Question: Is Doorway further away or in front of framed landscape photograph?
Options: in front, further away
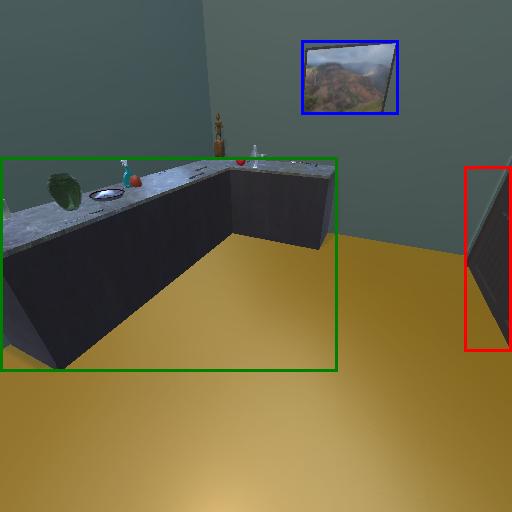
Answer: in front